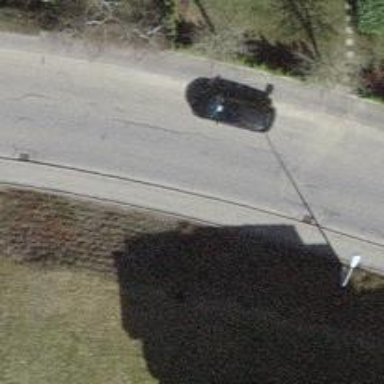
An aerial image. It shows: Residential road with separate sidewalks on both sides.